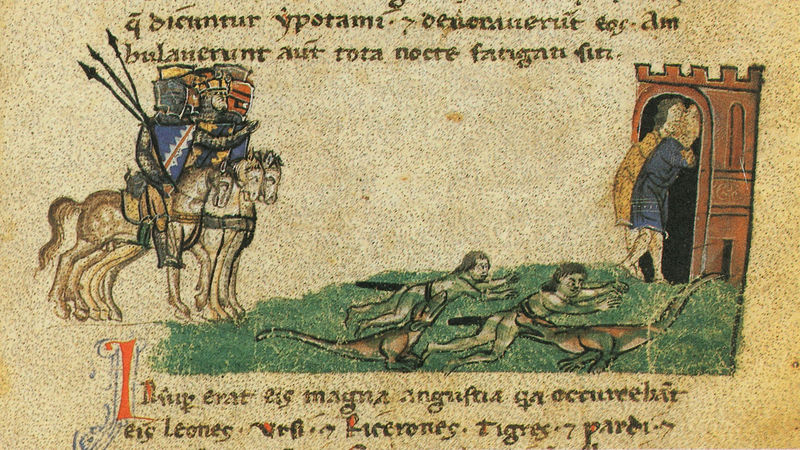
Titel: Alexanderroman
Institution: Leipzig, Stadtbibliothek
Schlagwörter: blau, wasser, grün, menschen, ausschnitt, zeichnung, rot, tiere, pferd, pferde, reiter, turm, sattel, farbig, schrift, könig, soldaten, zinnen, flucht, schild, meerestier, buch, burg, schwimmen, illustration, text, waffen, ritter, fisch, mittelalter, speer, ungeheuer, biss, latein, buchmalerei, schift, taucher, gefängniss